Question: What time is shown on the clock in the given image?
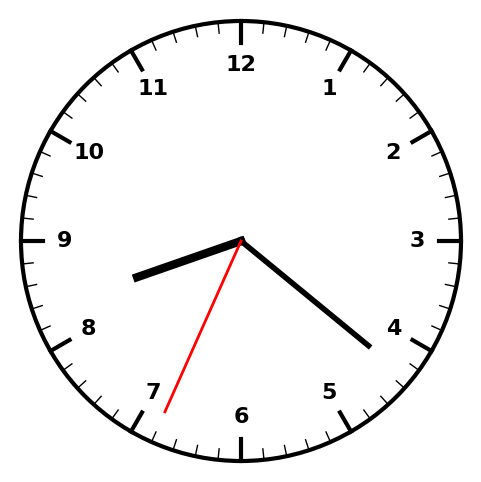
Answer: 08:21:34